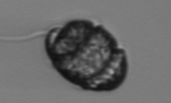
Label: Proterythropsis